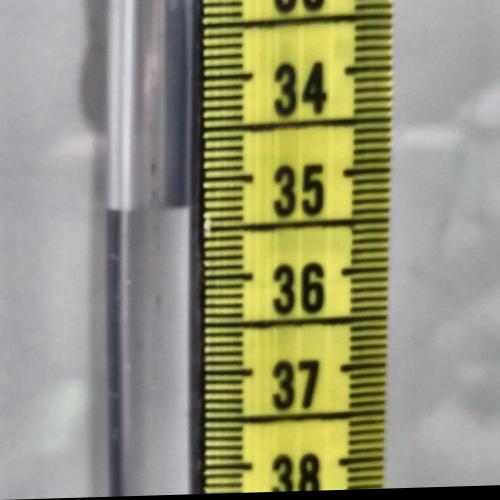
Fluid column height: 35.3 cm